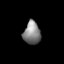
Tissue: prostate
Cell type: Myeloid cells
Senescence score: 0.3133
Nuclear area (px): 381
Mean DAPI intensity: 130.727